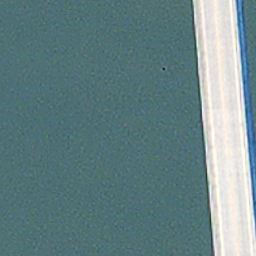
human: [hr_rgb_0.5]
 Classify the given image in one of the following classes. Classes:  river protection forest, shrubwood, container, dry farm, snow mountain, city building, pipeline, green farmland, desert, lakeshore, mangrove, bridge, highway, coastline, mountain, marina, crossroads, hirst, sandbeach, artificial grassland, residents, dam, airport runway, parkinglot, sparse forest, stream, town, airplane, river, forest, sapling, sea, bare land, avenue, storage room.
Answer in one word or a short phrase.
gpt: bridge